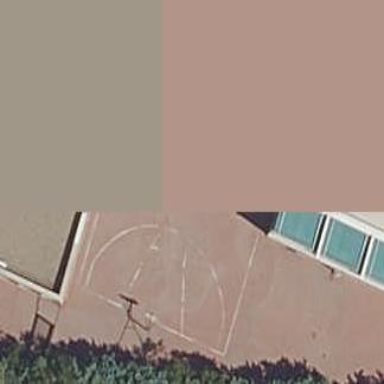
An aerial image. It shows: Basketball court in the leisure land pitch.